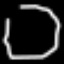
Label: octagon